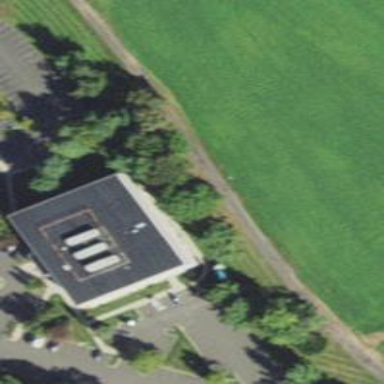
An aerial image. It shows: Commercial building.